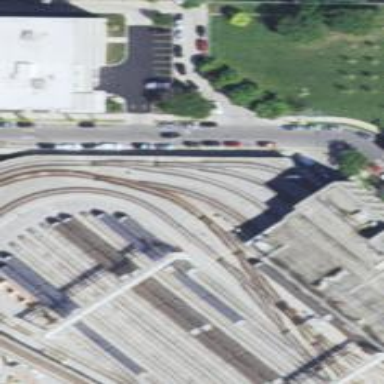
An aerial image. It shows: Electrified rail service yard.